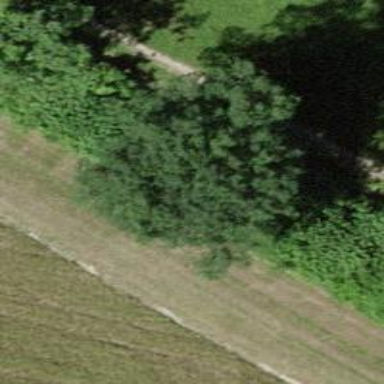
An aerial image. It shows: Broadleaved tree with lush foliage.